Question: I am using SIPp tool for sip call that gives me a csv stat file (i configured every 5 sec new row is generated) with columns of current calls (integers) like .
1. above is with 5 calls per sec with max call limit 60(pls ignore missing values in between). So, this would be my y-axis values.
2. For x-axis (this is my another challenge :( .. )as call duration can be anything like 30 seconds to even 2 hours. csv files gives me timestamp in this format "2021-12-14 01:11:41.5<PHONE>1.574282". for which (as per my best I converted all these timestamps to a list of successive values' diff i.e. 5 using below: T=[]
for t in time:
tvalue= t.split(" ")[2]
T.append(int(float(tvalue)))
t_interval = [j-i for i, j in zip(T[:-1], T[1:])]
t_interval gives me [5, 5, 5, 5, 5...so on]
If I draw a linear graph, that will be a curved one (start with 0 , flat line , ends with 0 ),
note:- in between sometime there may be values like 58/59.
is there a way in metaplot or any python plotting module to do this easily?
with all above said, I am able to plot something that captures all values but not the line (that should be flat for max calls only against time) using below :
'''
calls_tup = tuple(zip(list(calls),list(failedcalls)))
x= np.linspace(0,sum(t_interval),len(calls))
y= np.array(calls_tup)
fig, ax = plt.subplots()
ax.plot(x,y)
'''
1. Failedcalls is another line to be shown in my graph. that is not an issue. :)

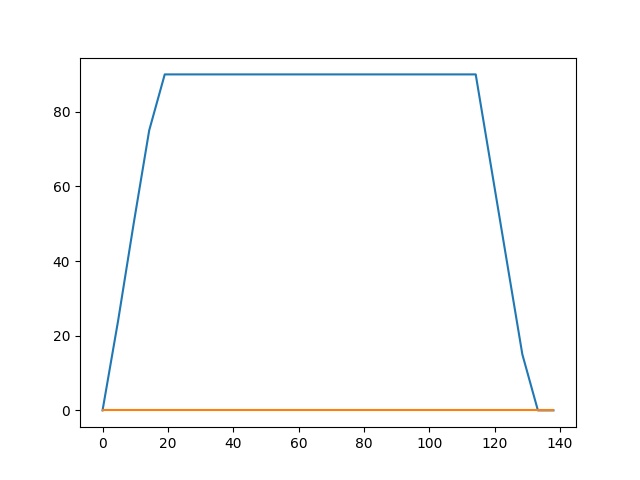
Answer: Here is an approach that searches for positions of the array with equal successive values. Then a horizontal line of length 1 is drawn from that position.
'''
import matplotlib.pyplot as plt
import numpy as np
values = [0, 5, 12, 25, 45, 60, 60, 60, 59, 60, 60, 45, 32, 25, 15, 5, 0]
values = np.array(values)
pos_equal = np.argwhere(values[:-1] == values[1:]).squeeze()
x = np.vstack([pos_equal, pos_equal + 1, np.full_like(pos_equal, np.nan, dtype=float)]).T.ravel()
y = np.repeat(values[pos_equal], 3)
plt.plot(x, y, ls='-', lw=3, color='r')
plt.plot(values, ls=':', lw=0.5, color='b')
plt.show()
'''
<URL>
The x and y arrays look like:
'''
x: [ 5., 6., nan, 6., 7., nan, 9., 10., nan]
y: [ 60, 60, 60, 60, 60, 60, 60, 60, 60]
'''
The 'nan' values provoke an interruption in the lines.